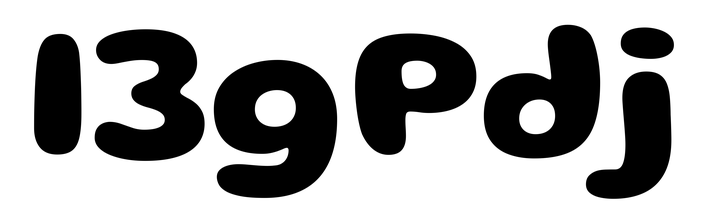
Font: Gluten_Bold